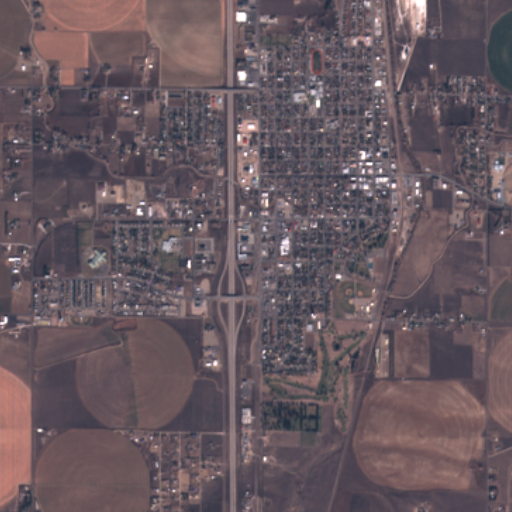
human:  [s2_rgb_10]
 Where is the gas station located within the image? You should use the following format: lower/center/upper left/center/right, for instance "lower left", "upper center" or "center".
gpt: The gas station is located in the center of the image.
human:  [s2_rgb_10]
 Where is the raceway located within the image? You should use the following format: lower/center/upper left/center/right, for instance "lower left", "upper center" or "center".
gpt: The raceway is located in the upper right of the image.
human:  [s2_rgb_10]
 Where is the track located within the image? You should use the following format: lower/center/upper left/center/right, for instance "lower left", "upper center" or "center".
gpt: The track is located in the upper center of the image.
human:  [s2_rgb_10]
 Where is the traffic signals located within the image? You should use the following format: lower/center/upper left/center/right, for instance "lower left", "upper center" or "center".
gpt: The traffic signals is located in the center of the image.
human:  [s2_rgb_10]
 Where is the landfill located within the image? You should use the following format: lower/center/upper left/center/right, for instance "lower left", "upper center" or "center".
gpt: There is no landfill in the image.